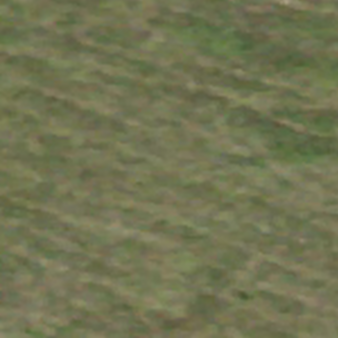
Label: other